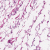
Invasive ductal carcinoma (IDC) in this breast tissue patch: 0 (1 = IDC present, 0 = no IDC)